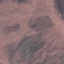
Land use / land cover: HerbaceousVegetation